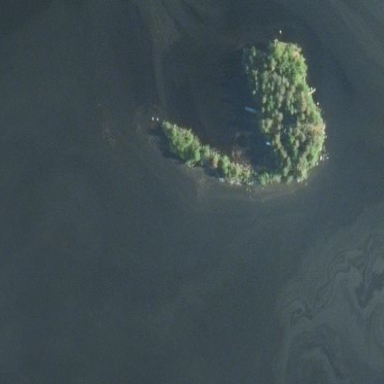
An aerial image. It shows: Islet.